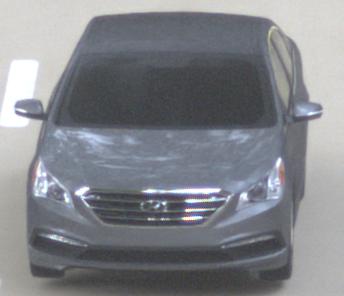
Make: Hyundai
Model: Sonata
Detailed model: Gen. 7
Model produced from: 2015
Model produced until: 2017
Doors: 4
Color: gray
Road condition: dry road
Daytime: morning or afternoon
Contrast: low contrast